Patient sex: M
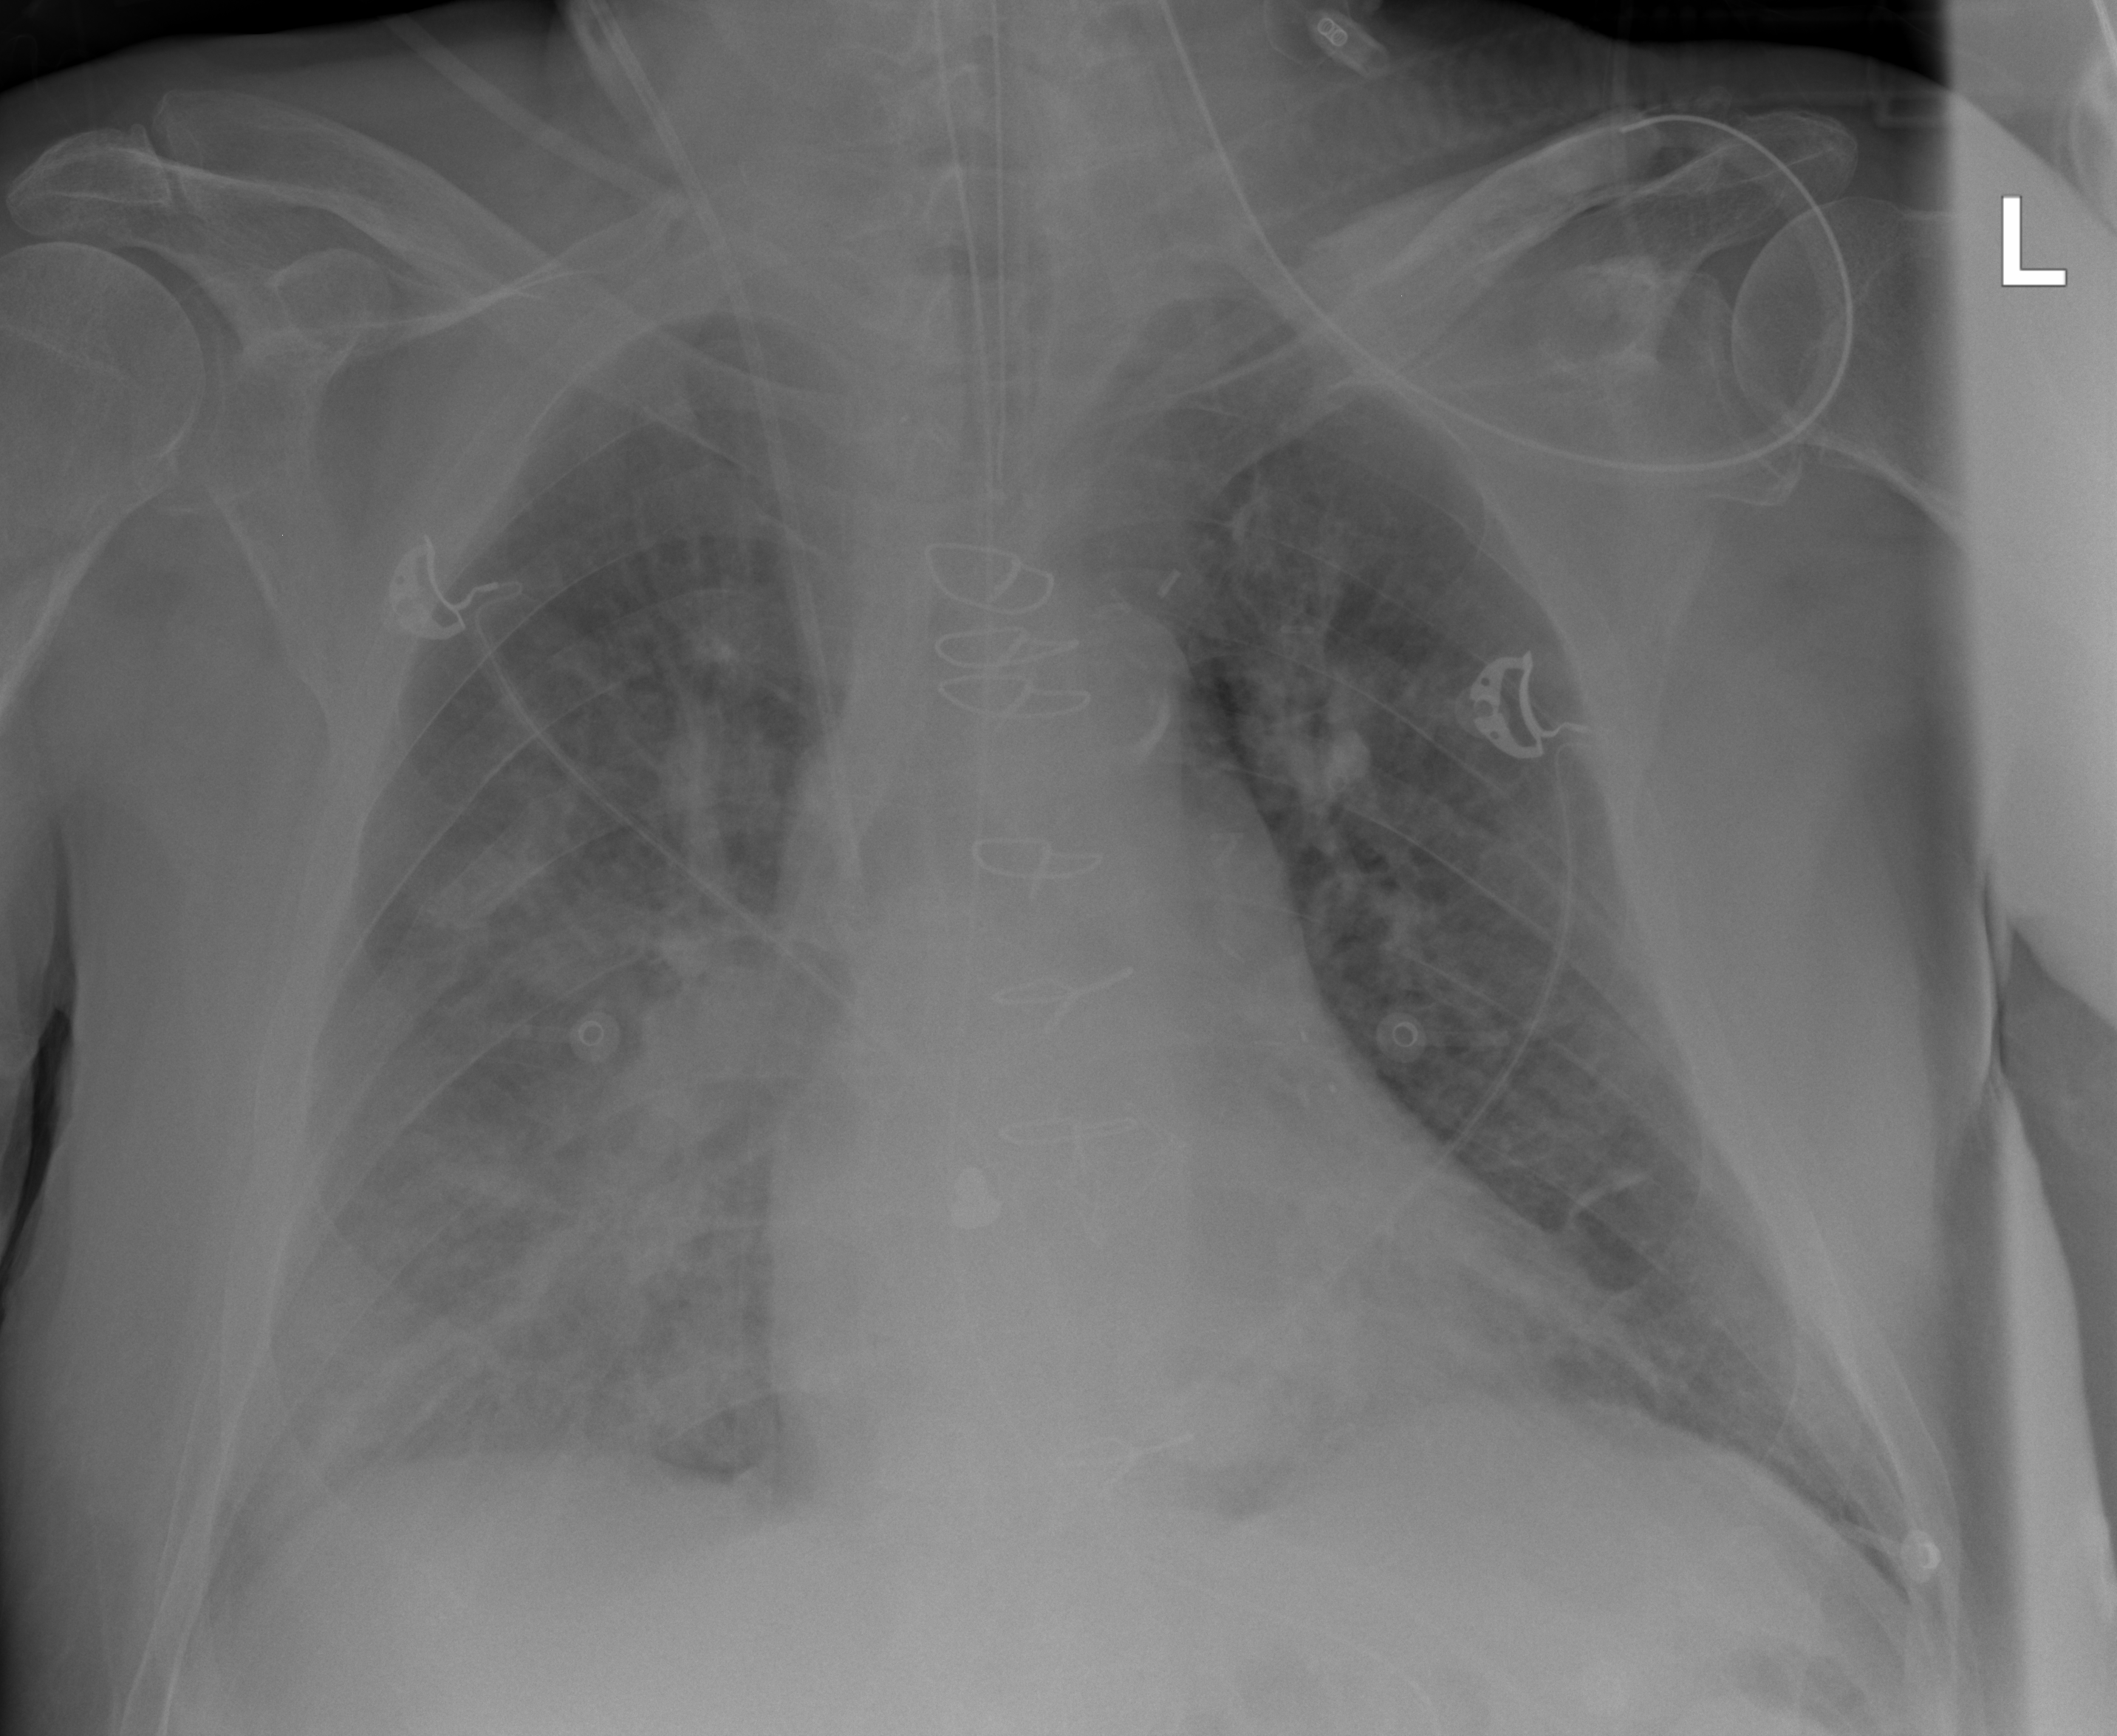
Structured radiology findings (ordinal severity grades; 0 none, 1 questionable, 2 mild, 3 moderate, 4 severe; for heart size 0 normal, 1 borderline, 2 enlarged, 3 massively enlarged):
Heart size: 0
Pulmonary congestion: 2
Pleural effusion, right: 1
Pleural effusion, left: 0
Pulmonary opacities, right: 2
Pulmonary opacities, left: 0
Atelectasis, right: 2
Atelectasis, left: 2